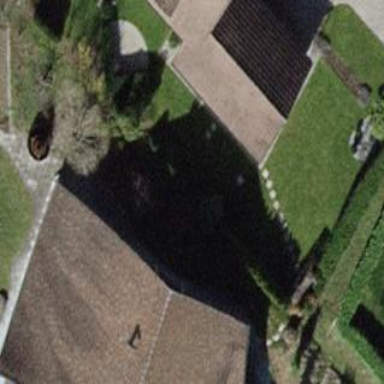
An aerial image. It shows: Garage.